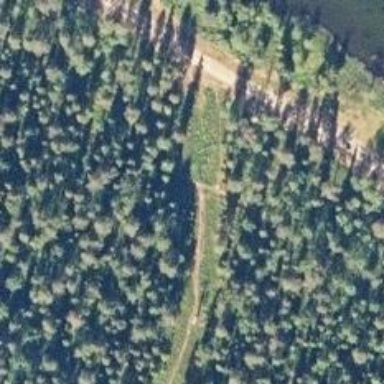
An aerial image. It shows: Advanced Nordic path suitable for classic and skating styles.